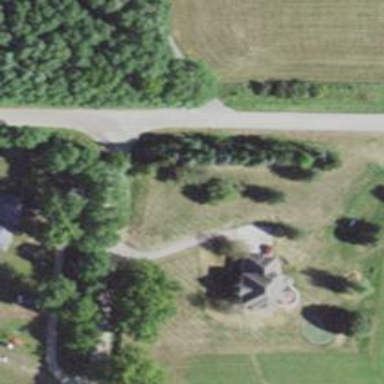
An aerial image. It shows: Driveway.